Question: I am new on iOS development and am having the following issue.
My app has in-app-purchases, it is working fine but when I click a button, this 'UIAlertView' is coming up.

I would like to remove the '[Environment: Sandbox]' text. My purchase type is "Non-Consumable", is this possible?
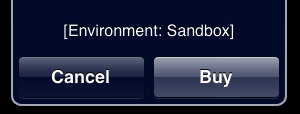
Answer: The Sandbox environment is used for testing in-app purchases. When your app and its purchases are live on the App Store, the live environment will be used and that message will not appear in purchase dialogs.